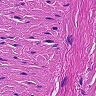
Metastatic tissue present: no